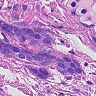
Metastatic tissue present: yes